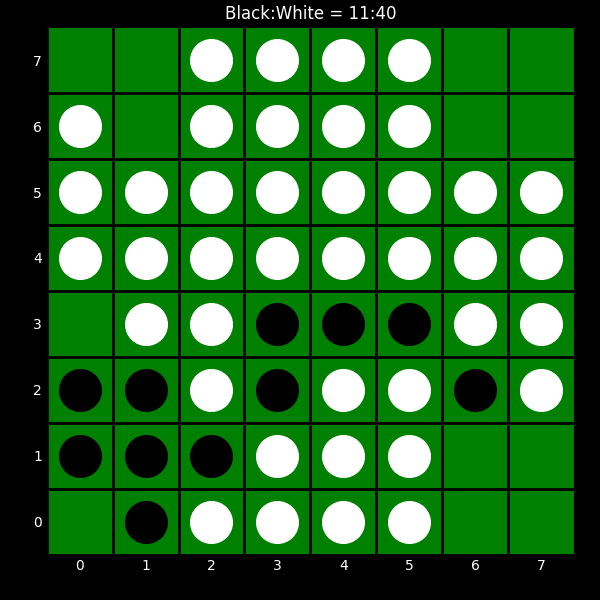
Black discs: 11
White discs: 40